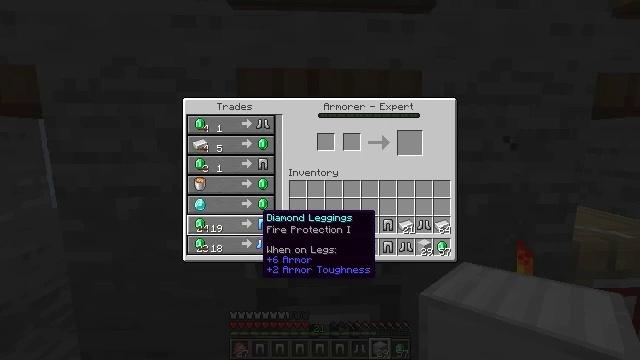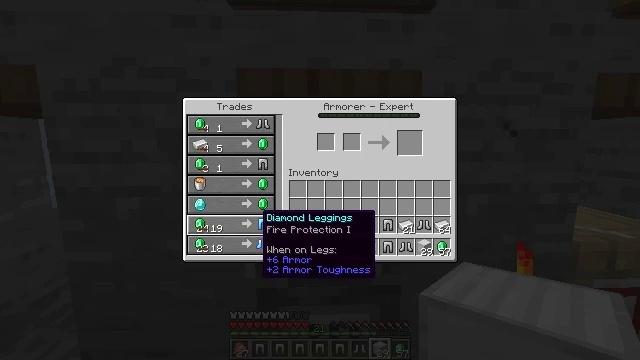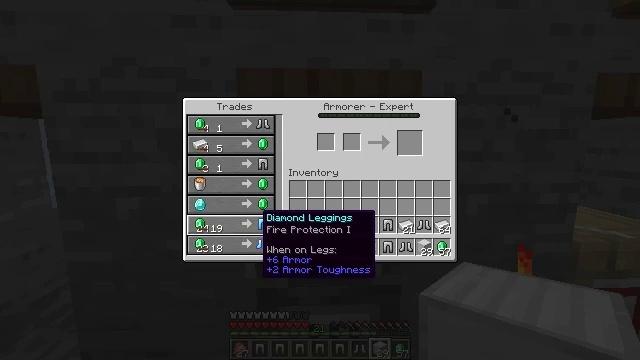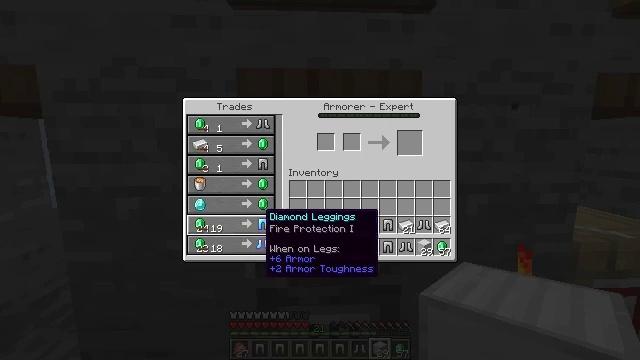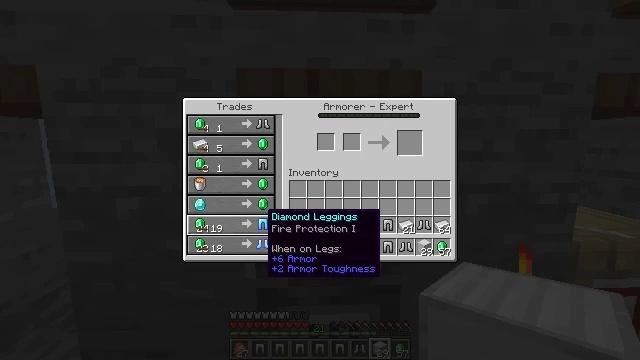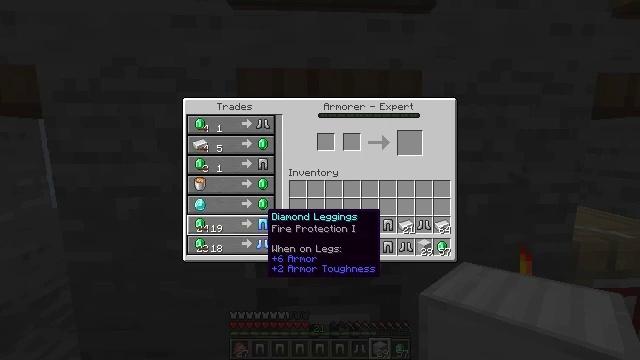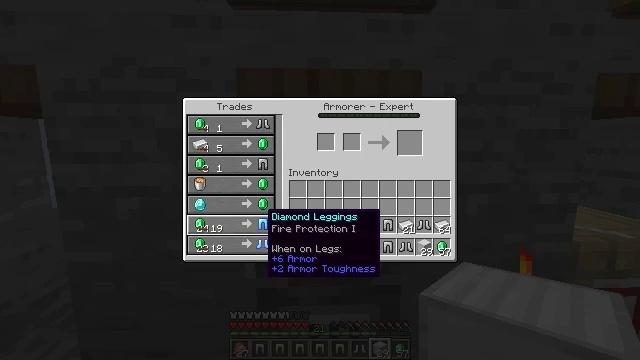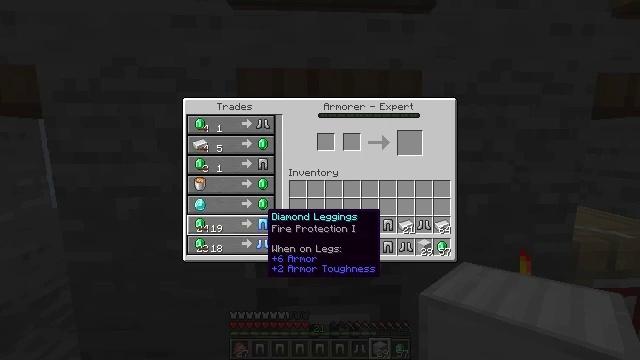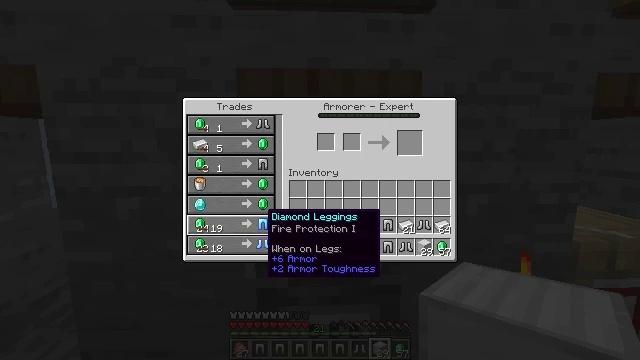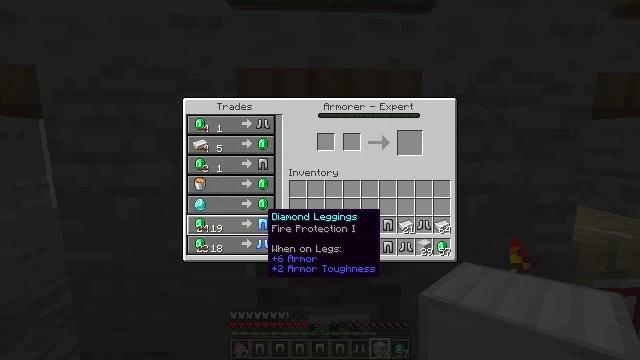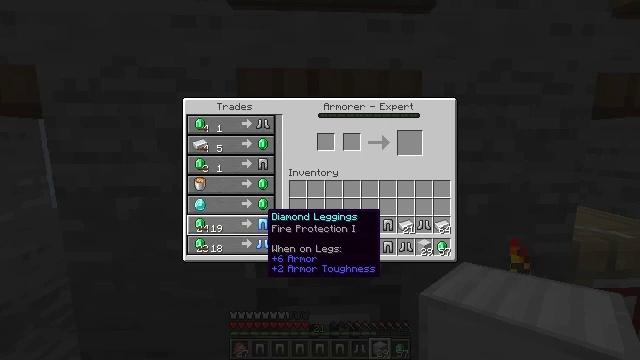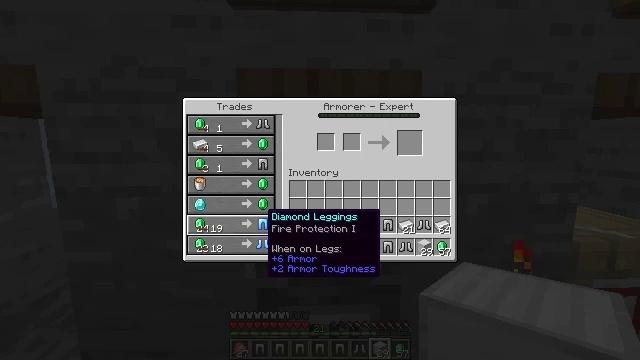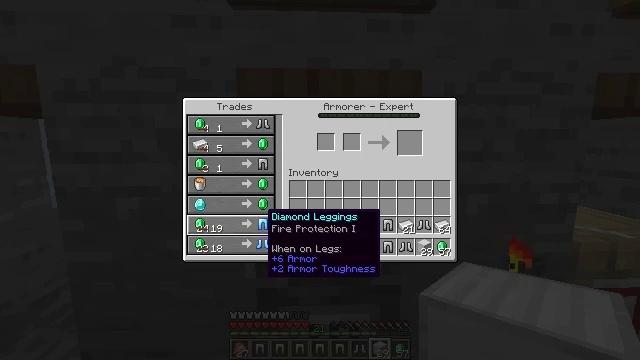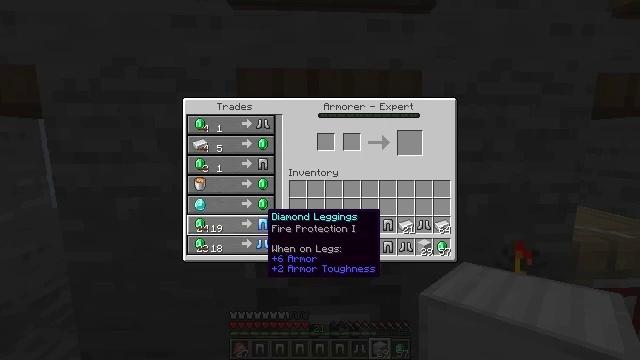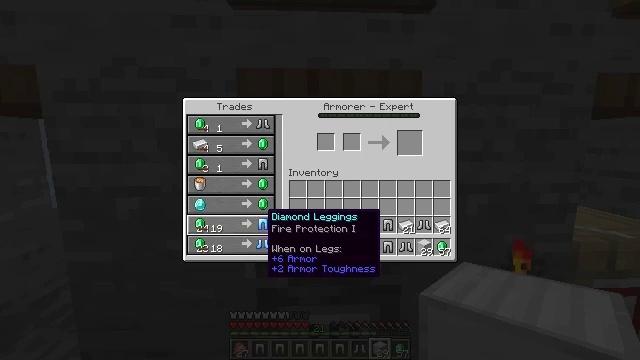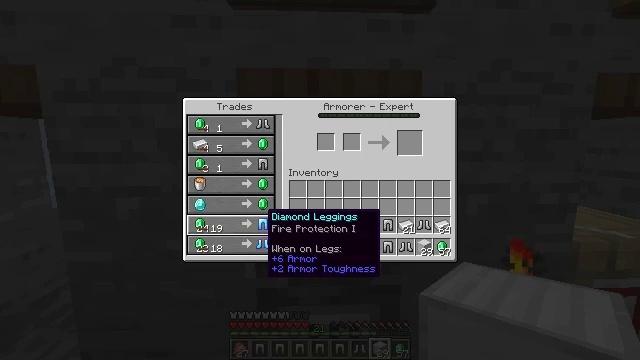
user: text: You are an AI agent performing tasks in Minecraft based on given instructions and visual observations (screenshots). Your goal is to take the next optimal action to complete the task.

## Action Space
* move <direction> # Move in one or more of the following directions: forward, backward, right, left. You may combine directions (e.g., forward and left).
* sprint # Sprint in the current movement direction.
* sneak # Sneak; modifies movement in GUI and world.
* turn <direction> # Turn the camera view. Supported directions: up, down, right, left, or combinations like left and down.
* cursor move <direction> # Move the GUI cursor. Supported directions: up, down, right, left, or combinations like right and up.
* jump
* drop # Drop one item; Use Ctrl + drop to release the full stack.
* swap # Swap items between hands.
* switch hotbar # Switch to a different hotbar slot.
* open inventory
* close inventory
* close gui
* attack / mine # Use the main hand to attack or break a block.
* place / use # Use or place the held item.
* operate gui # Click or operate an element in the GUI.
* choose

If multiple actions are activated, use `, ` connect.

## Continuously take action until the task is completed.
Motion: motion action
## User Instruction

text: Interact with a crafting table to make diamond leggings.
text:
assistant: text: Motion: no_op
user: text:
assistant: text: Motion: no_op
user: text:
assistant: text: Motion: no_op
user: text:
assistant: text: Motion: no_op
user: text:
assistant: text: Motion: no_op
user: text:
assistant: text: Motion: no_op
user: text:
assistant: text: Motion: no_op
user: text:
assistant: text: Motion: no_op
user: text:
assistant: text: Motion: no_op
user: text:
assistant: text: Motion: no_op
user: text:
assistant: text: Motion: no_op
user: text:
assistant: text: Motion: no_op
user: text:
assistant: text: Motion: no_op
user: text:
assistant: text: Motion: no_op
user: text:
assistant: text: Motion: no_op
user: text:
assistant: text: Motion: no_op
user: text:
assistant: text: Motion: no_op
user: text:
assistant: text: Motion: no_op
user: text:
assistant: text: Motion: no_op
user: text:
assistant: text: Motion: no_op
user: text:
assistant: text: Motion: no_op
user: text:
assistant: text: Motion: no_op
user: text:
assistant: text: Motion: no_op
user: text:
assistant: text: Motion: no_op
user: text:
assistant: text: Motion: no_op
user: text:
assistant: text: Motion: no_op
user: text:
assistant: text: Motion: no_op
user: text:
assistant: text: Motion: no_op
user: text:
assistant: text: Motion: no_op
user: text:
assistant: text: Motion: no_op